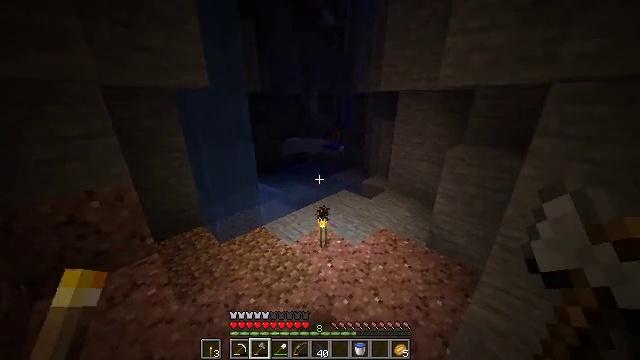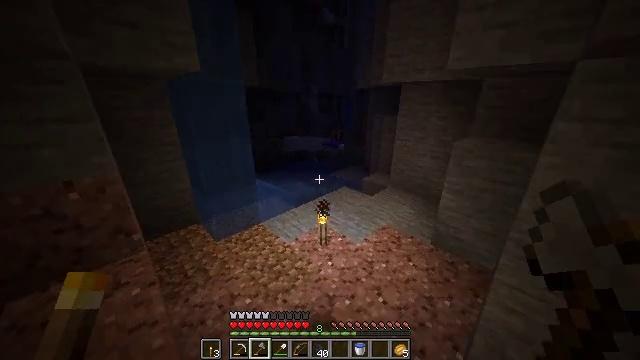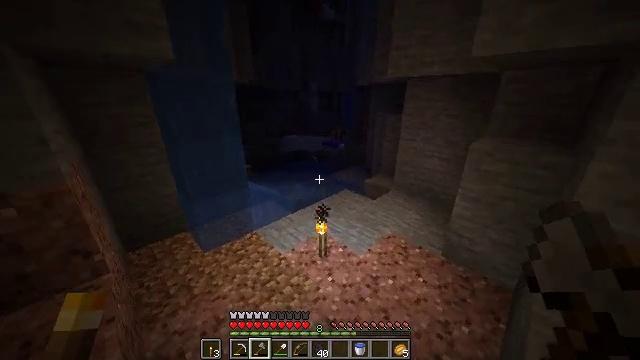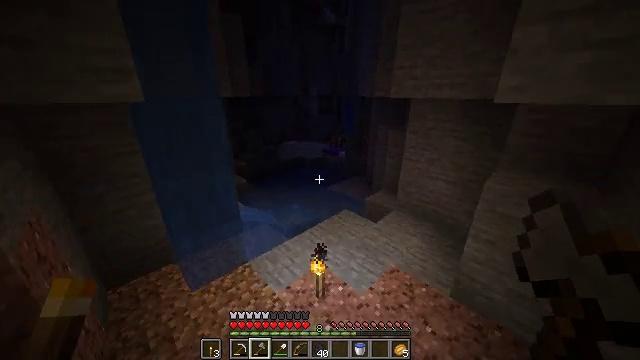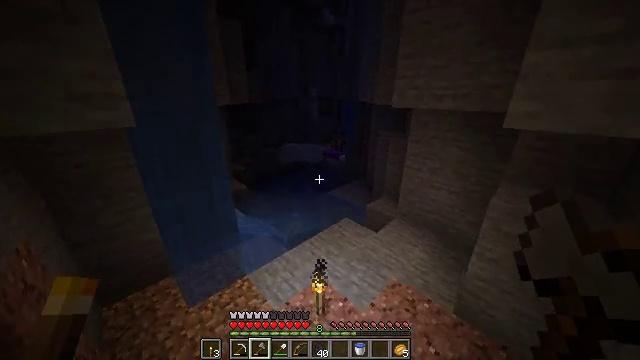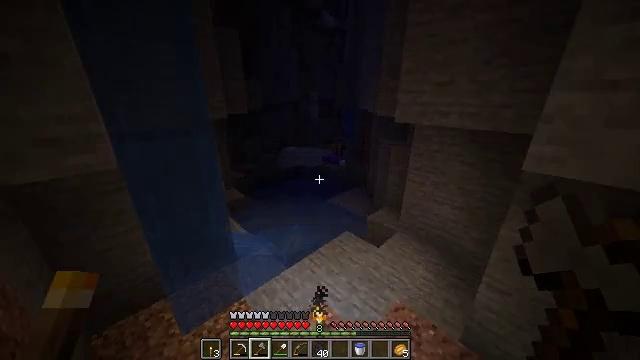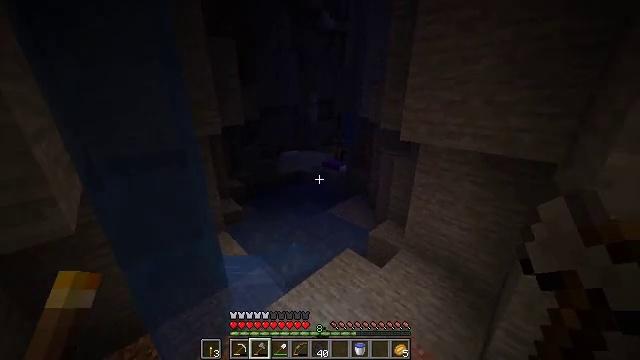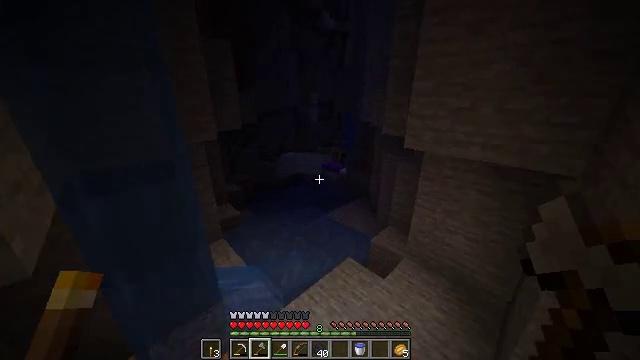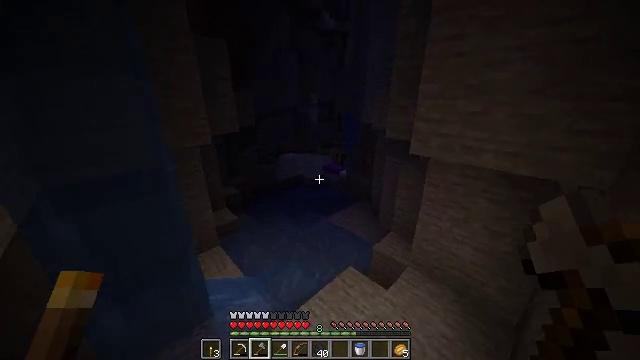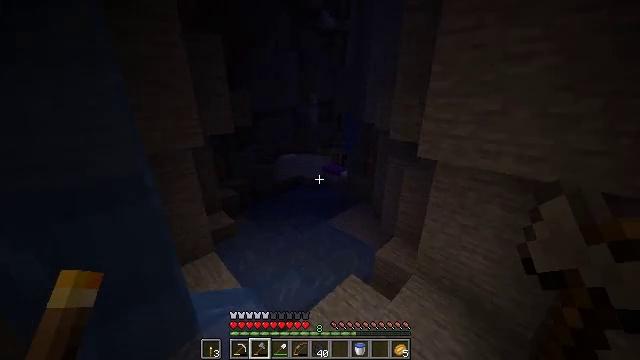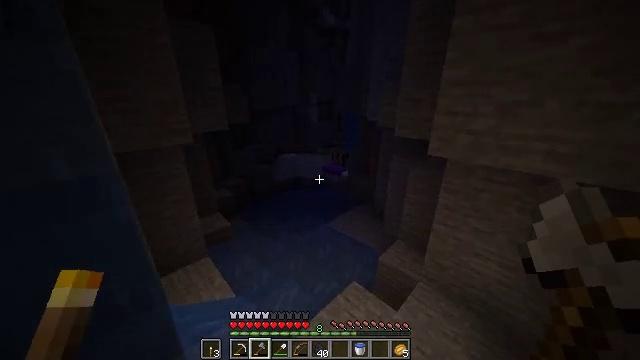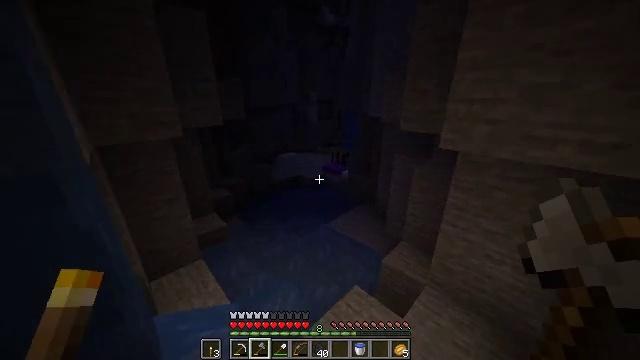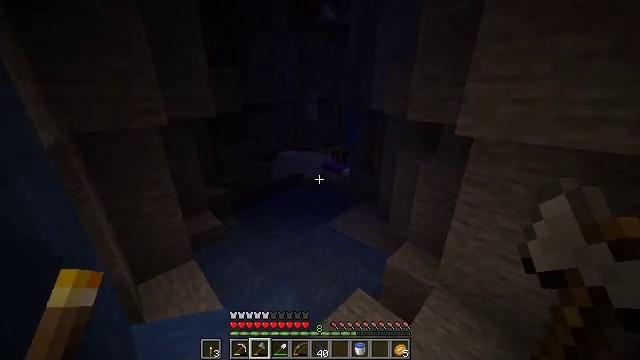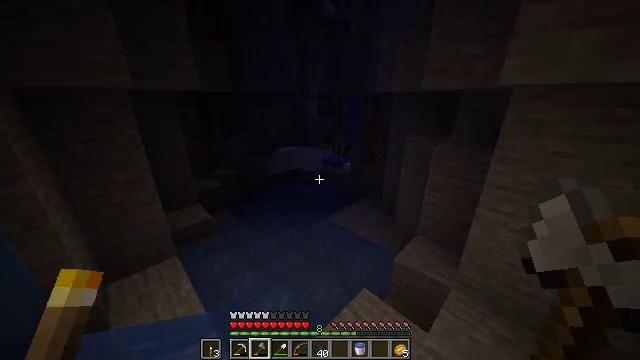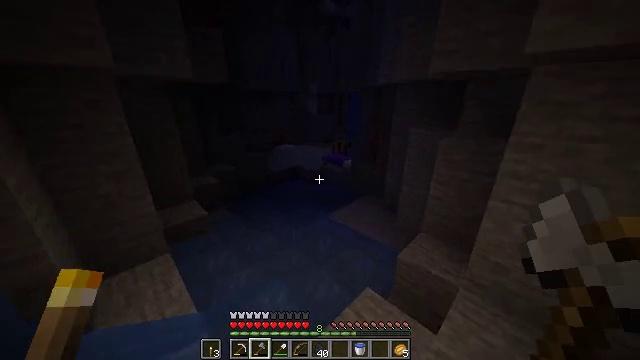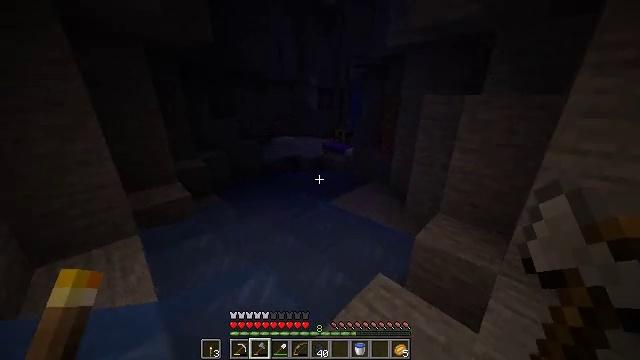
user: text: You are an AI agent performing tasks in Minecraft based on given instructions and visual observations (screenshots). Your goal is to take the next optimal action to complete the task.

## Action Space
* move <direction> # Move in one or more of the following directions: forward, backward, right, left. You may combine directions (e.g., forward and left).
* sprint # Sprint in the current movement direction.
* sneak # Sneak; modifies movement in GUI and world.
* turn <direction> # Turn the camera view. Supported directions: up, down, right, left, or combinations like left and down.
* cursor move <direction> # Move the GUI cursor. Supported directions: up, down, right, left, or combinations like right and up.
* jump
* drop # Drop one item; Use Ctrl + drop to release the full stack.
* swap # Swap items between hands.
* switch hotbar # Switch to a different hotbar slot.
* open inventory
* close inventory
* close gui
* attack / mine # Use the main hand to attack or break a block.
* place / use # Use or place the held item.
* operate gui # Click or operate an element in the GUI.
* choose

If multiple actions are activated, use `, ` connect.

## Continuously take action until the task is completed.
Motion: motion action
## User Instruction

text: Collect some oak leaves.
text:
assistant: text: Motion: move forward, sprint
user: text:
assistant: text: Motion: move forward, sprint
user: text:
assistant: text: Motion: move forward, sprint, jump
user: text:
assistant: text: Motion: move forward, sprint, jump
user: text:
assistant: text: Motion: move forward, sprint, jump
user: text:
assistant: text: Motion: move forward, sprint, jump
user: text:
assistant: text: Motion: move forward, sprint, jump
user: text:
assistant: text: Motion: move forward, sprint, jump
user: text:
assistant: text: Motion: move forward, sprint, jump
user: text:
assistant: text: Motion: move forward, sprint, jump
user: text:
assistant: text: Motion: move forward, sprint
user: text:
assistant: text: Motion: move forward, sprint
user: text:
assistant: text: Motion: move forward, sprint
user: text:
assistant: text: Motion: move forward, sprint
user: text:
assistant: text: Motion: move forward, sprint
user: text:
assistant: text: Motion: move forward, sprint
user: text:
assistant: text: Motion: move forward, sprint
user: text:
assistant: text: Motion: move forward, sprint
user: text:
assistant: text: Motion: move forward, sprint
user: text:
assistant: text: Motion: move forward, sprint, jump
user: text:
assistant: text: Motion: move forward, sprint, jump
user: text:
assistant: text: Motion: move forward, sprint, jump
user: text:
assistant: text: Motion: move forward, sprint, jump
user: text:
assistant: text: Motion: move forward, sprint, jump
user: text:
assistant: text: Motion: move forward, sprint, jump
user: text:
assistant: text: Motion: move forward, sprint, jump
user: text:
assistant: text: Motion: move forward, sprint, jump
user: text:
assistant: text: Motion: move forward, sprint
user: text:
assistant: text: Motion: move forward, sprint
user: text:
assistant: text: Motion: move forward, sprint, turn right and up